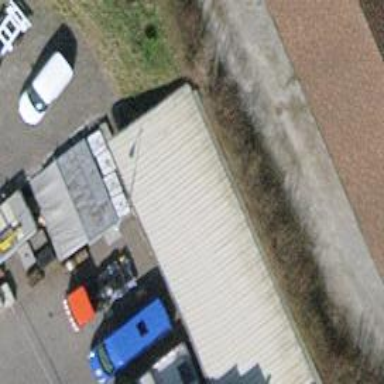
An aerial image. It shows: View of roof of building.